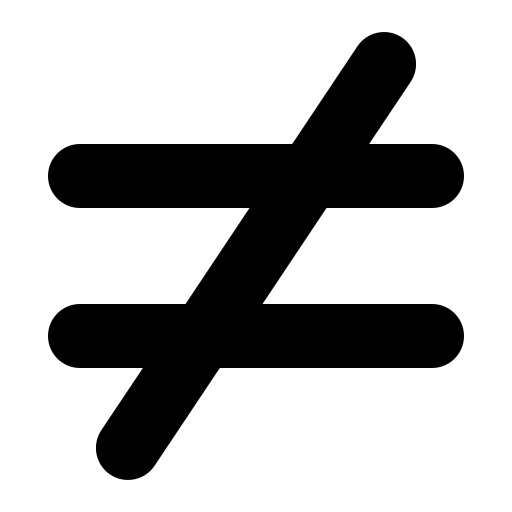
Tags: icon, FontAwesome, fa-icon, solid, not, equal